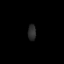
Tissue: prostate
Cell type: Myeloid cells
Senescence score: 0.9131
Nuclear area (px): 124
Mean DAPI intensity: 44.153